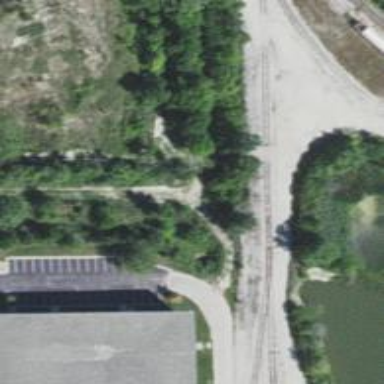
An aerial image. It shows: Abandoned railway.